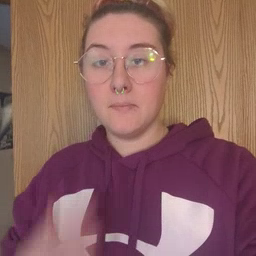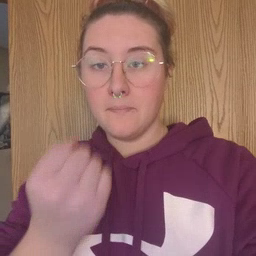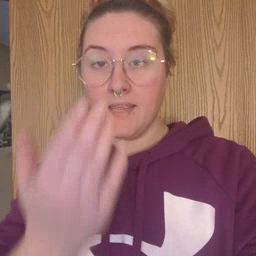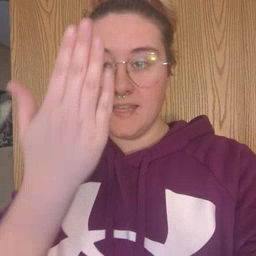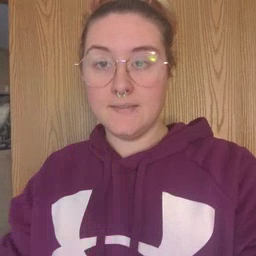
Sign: mitten